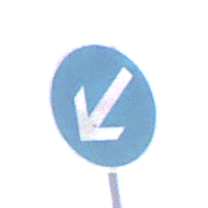
Verkehrszeichen: VorgeschriebeneVorbeifahrtLinks
Umgebung: Outdoor, Nature
Tageszeit: MorningAfternoon
Wetter: PartlyCloudy
Licht: Natural
Jahreszeit: NotSpecified
Kontrast: HighContrast